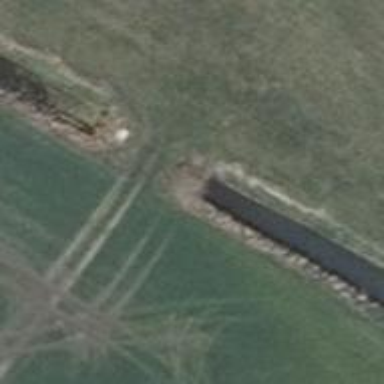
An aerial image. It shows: Grassy track with grade 5 track type.